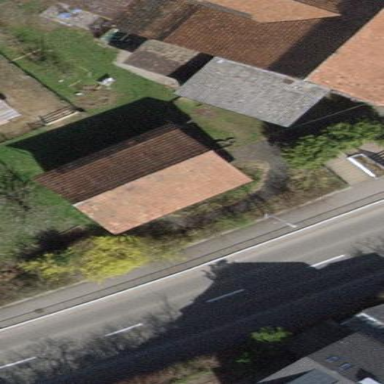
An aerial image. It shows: Building with tile roof.